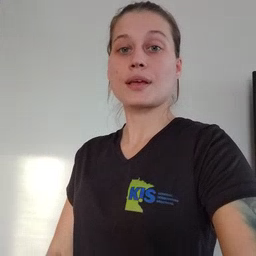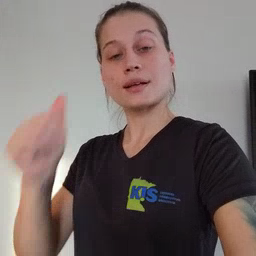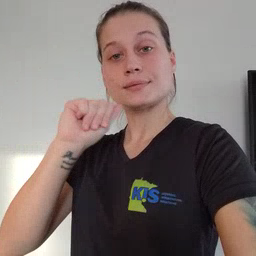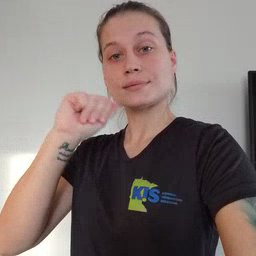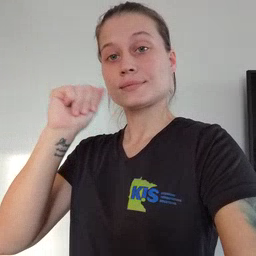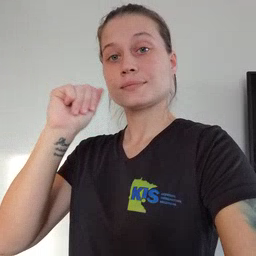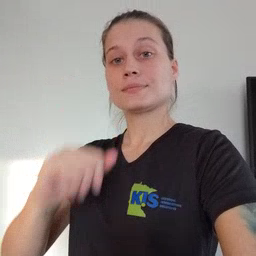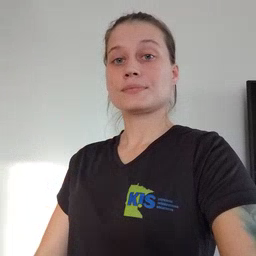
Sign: aunt